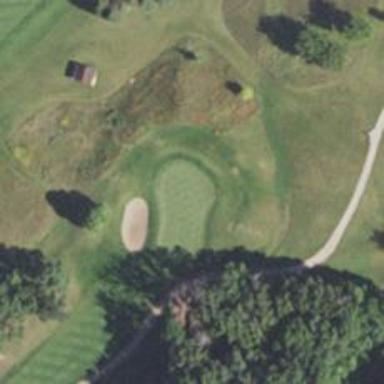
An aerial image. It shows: Golf hole.